Question: I need to plot this function
'''
theta = (-pi:0.01:pi);
f = 3*10^9;
c = 299792458;
da = 2;
'''
Here's my code, but I'm not sure it's correct. I dont know where exactly dot mark should be. How to set X-Axis in degress?
'''
beta = (2*pi*f)/c;
const= (da*beta)/2;
j= (cos(theta)+1).*(besselj(1,const*sin(theta))./(const*sin(theta)));
'''
My another question is how to plot this function in polar coordinates.
I made something like this.
'''
polar(theta,j);
'''
Is it possible to rotate that function(by y-axis) to get 3D plot?
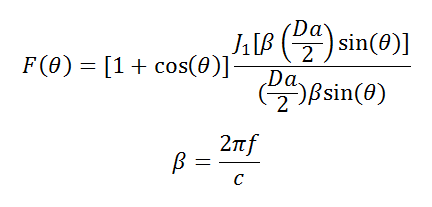
Answer: Things are quite right to me, although I wouldn't use the symbol 'j' as a variable because (as 'i' does) it is the symbol for the imaginary unit ('sqrt(-1)'). Doing so you are overriding it, thus things will work until you don't need complex numbers.
You should use element-wise operations such as ('.*') when you aim at combining arrays entries element by element, as you correctly did to obtain 'F( heta)'. In fact, 'cos(theta)' is the array of the cosines of the angles contained in 'theta' and so on.
Finally, you can rotate the plot using the command 'Rotate 3D' in the plot window. Nonetheless, you have a 2D curve ('F( heta)') therefore, you will keep on rotating a 2D graph obtaining some kind of of it, nothing more. To obtain genuine information you need an additional dependent variable (Or I misunderstood your question?).
Now I see your point, you want the <URL>. Check this out:
'''
% // 2D polar coordinate radius (your j)
Rad= (cos(theta)+1).*(besselj(1,const*sin(theta))./(const*sin(theta)));
Rad = abs(Rad); % // We need its absolute value for sake of clarity
xv = Rad .* cos(theta); % // 2D Cartesian coordinates
yv = Rad .* sin(theta); % // 2D Cartesian coordinates
phi = -pi:.01:pi; % // 3D revolution angle around theta = 0
% // 3D points of the surface
xf = repmat(xv',size(phi));
yf = yv' * cos(phi);
zf = yv' * sin(phi);
mesh(xf,yf,zf)
'''

You can also add graphics effects

this is done via
'''
mesh(xf,yf,zf,'FaceColor','interp','FaceLighting','phong')
camlight right
'''
and a finer angular discretization '(1e-3)'.